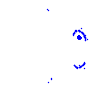
Particle: pion